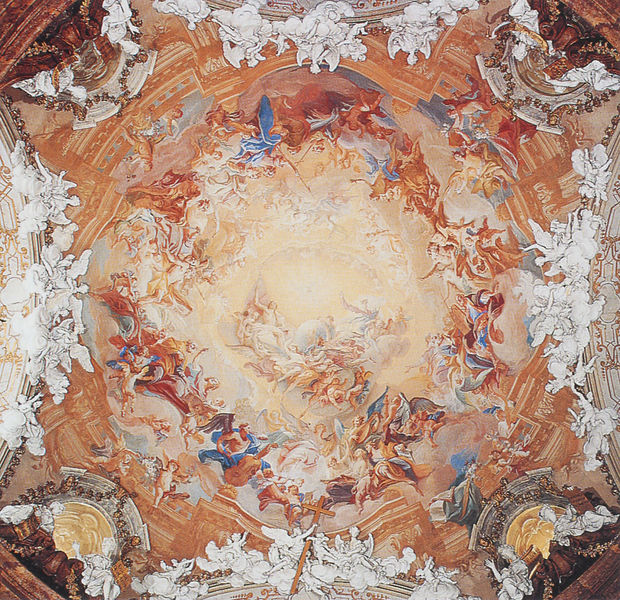
Titel: Schloss Ludwigsburg
Künstler: Philipp Josef Jenisch
Standort: Ludwigsburg, Schloss (EU - D - BW)
Schlagwörter: blau, gott, himmel, weiss, rot, barock, sonne, rokoko, engel, farbig, kuppel, kreuz, künste, skulpturen, zeus, kruzifix, deckengemälde, fresko, hermes, putten, römisch, tiepolo, deckenfresko, grieschisch, sotto in su, römishc